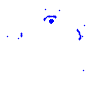
Particle: pion